Interaction volume radius: 5 \u00c5
Interaction volume height: 20 \u00c5
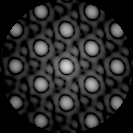
Disorder parameter: 0.009185